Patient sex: M
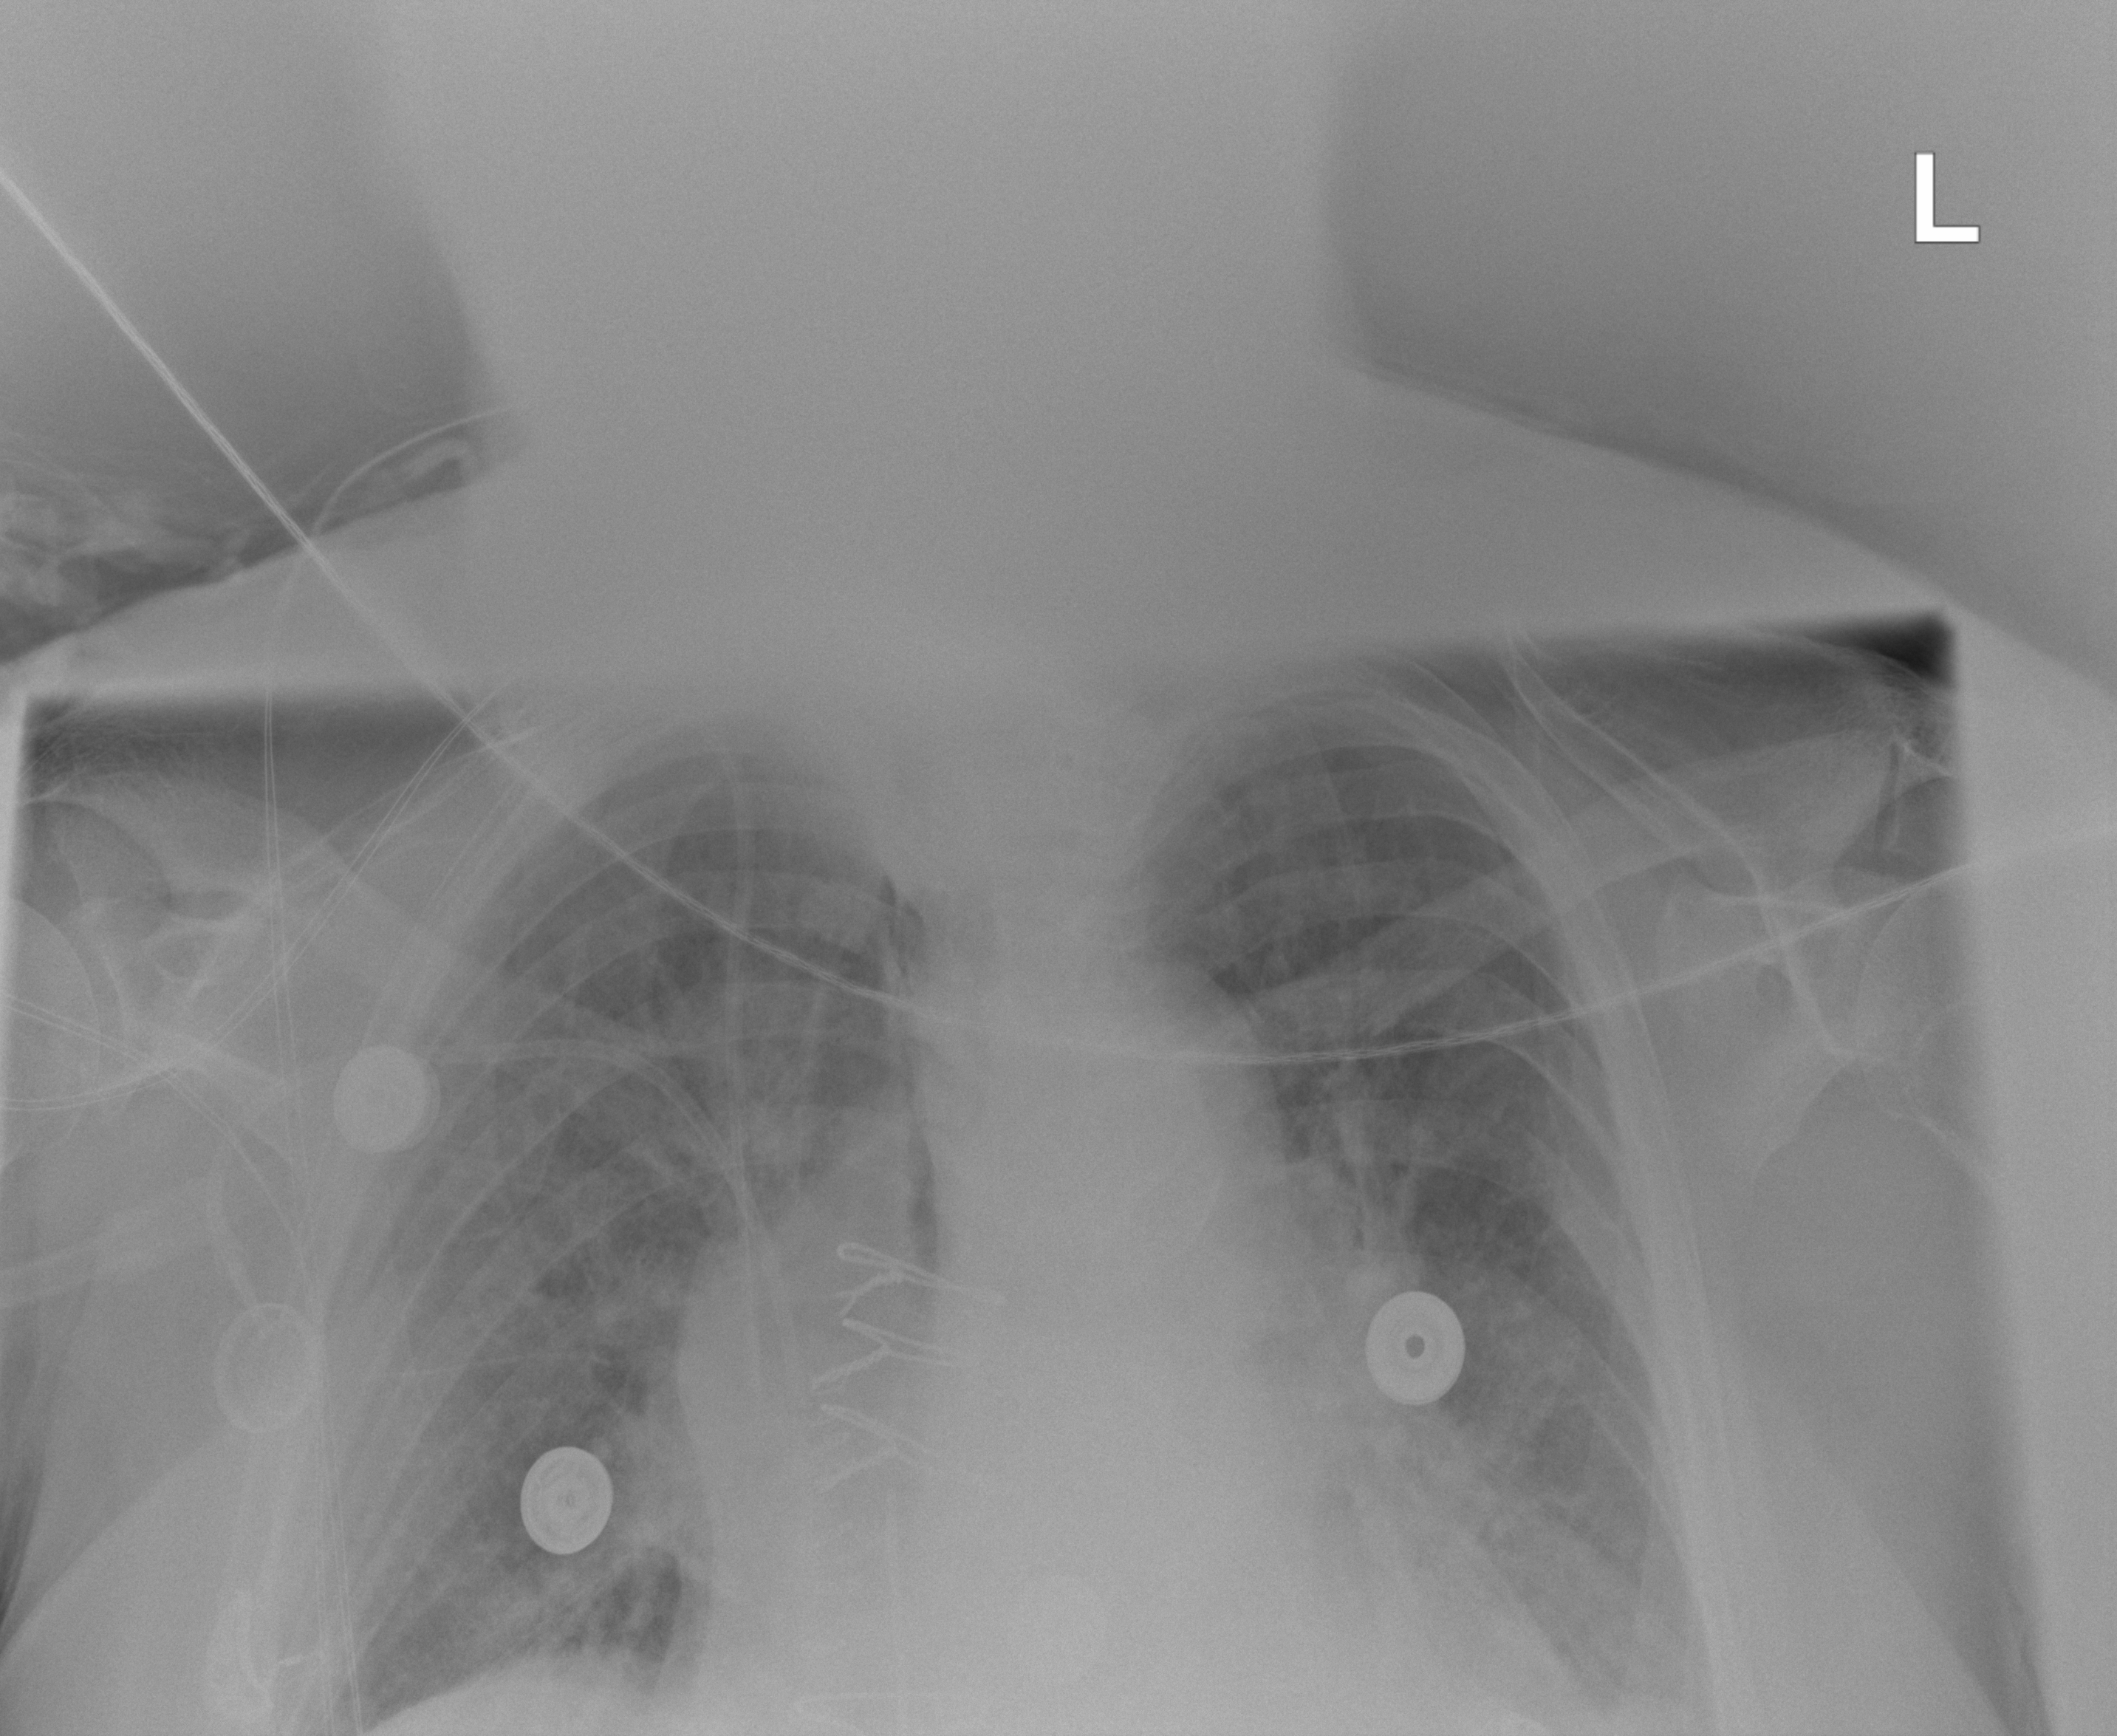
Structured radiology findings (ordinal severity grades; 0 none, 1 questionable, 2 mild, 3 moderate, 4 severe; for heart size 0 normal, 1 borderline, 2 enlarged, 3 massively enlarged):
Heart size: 2
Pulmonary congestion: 2
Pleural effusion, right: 0
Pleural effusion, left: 2
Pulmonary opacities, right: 2
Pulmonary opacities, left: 2
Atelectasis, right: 1
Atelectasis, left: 2